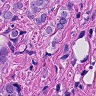
Metastatic tissue present: yes